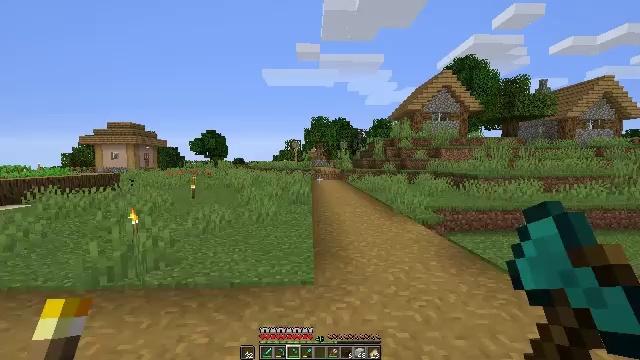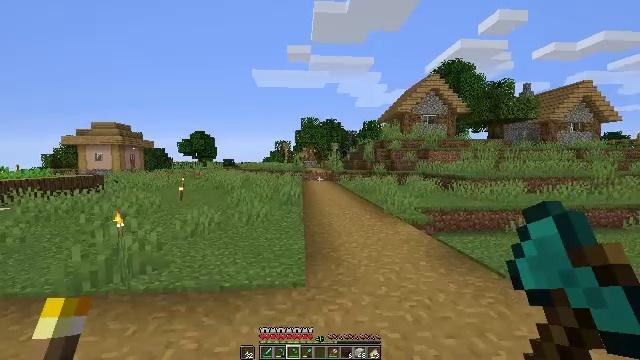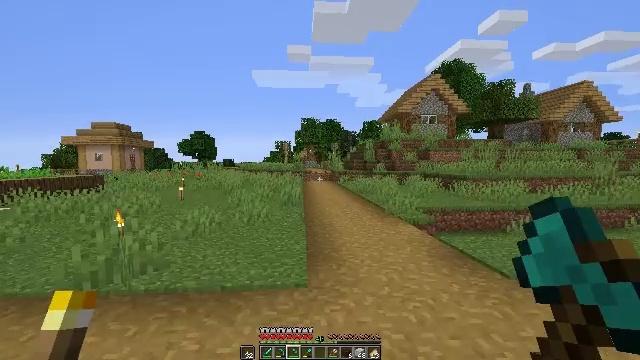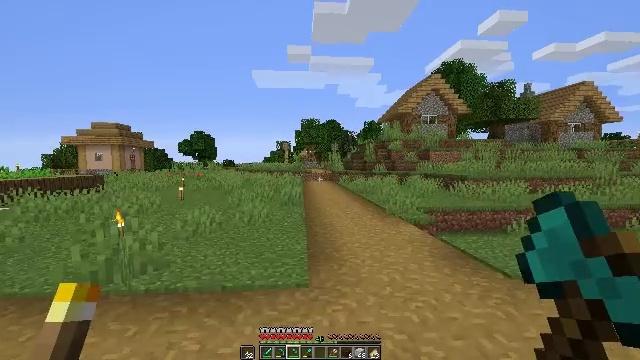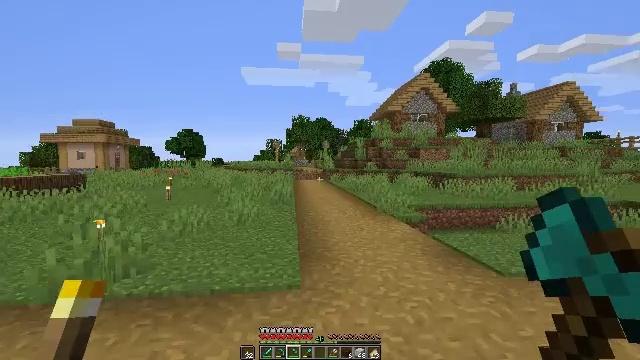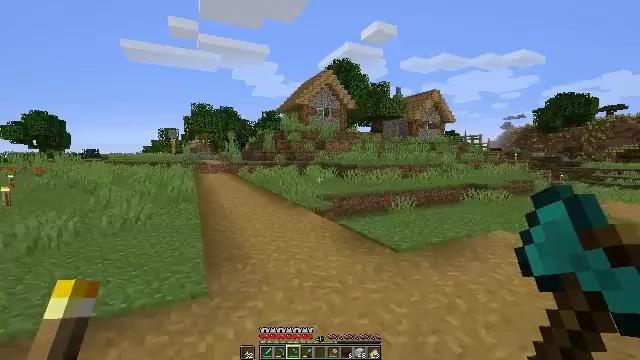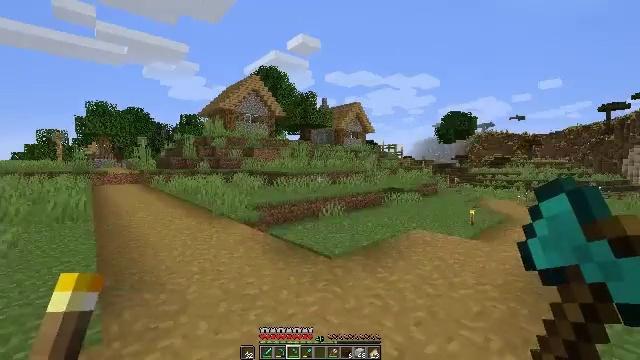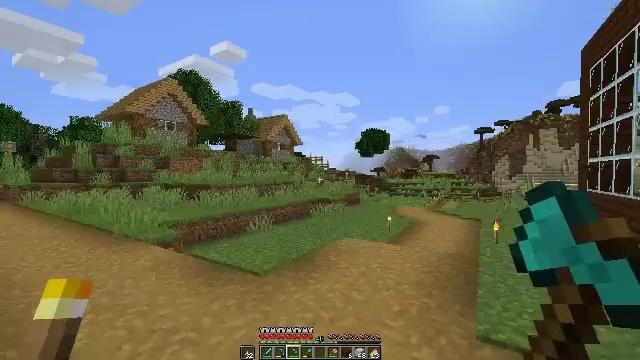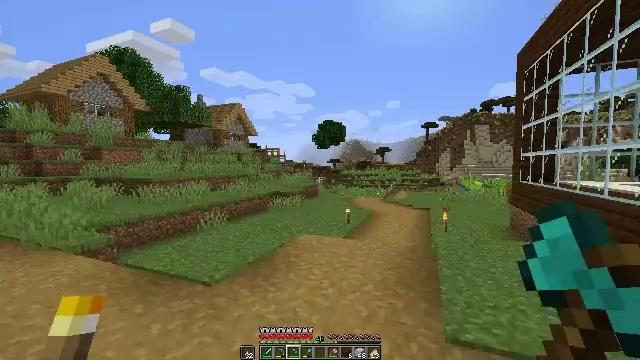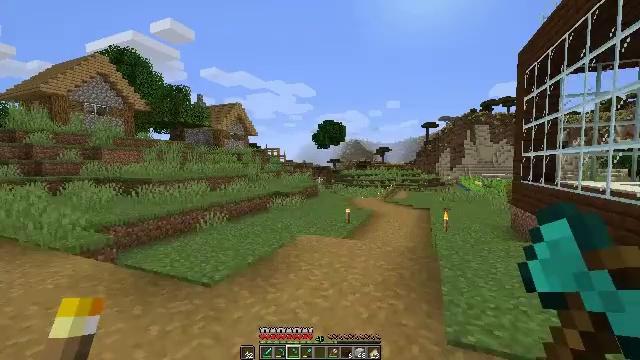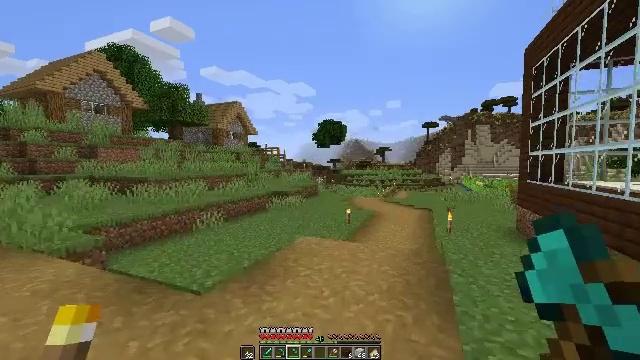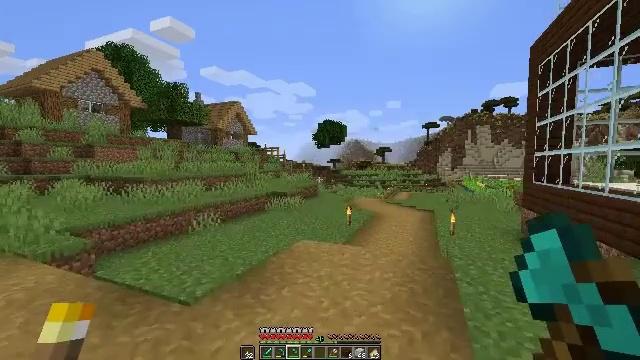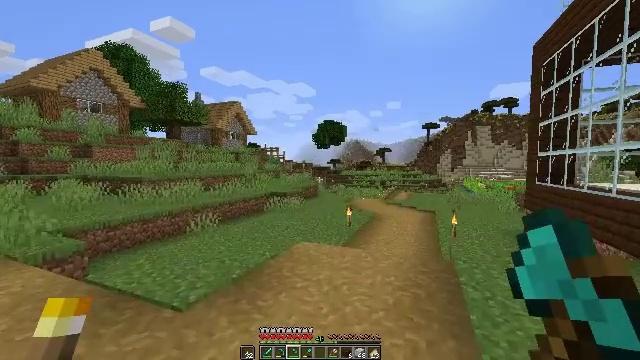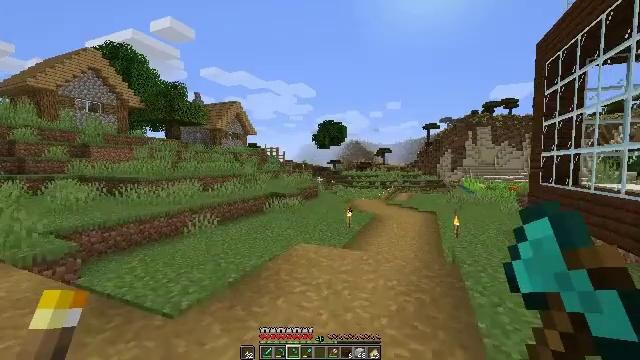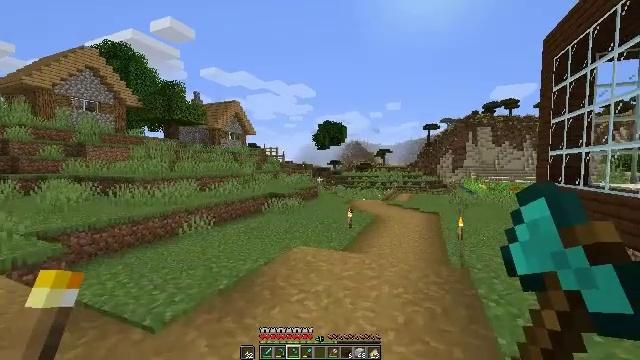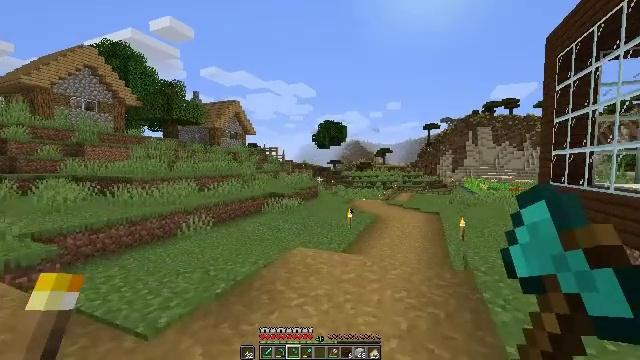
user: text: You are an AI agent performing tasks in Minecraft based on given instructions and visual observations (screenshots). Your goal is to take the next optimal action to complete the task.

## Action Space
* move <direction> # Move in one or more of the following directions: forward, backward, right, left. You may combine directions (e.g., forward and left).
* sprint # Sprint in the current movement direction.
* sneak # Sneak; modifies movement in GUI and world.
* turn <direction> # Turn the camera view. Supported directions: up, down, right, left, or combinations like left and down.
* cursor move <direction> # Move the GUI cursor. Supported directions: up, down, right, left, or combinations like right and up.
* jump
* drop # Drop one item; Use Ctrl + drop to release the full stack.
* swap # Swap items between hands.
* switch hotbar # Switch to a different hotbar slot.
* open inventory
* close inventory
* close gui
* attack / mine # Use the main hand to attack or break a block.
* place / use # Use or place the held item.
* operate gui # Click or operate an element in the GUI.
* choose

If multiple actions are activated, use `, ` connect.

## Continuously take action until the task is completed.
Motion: motion action
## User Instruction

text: Gather dark oak log for crafting.
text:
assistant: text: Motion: turn right
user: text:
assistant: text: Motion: no_op
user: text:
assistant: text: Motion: no_op
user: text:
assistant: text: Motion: move forward, turn right
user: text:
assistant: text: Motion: move forward, turn right and down
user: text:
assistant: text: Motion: move forward, turn right and up
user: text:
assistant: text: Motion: move forward, turn right and up
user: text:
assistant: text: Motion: move forward, turn right and down
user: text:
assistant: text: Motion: move forward
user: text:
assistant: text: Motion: move forward
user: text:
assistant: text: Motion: move forward
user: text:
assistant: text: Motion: move forward
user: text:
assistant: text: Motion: move forward
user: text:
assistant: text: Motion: move forward
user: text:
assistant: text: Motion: move forward
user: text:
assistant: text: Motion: move forward
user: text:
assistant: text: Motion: move forward
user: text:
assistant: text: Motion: move forward
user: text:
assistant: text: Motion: move forward
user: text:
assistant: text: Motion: move forward
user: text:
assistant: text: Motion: move forward
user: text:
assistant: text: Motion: move forward
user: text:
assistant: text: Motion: move forward, turn right and down
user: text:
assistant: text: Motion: move forward, turn right and down
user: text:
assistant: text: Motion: move forward, turn right and down
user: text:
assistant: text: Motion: move forward, sprint
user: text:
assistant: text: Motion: move forward, sprint
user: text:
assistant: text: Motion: move forward, sprint
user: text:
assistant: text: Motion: move forward
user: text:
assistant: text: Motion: move forward